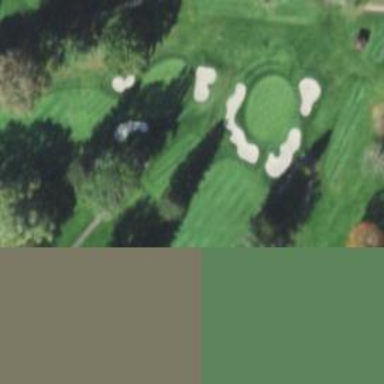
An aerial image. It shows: Path for golf carts.